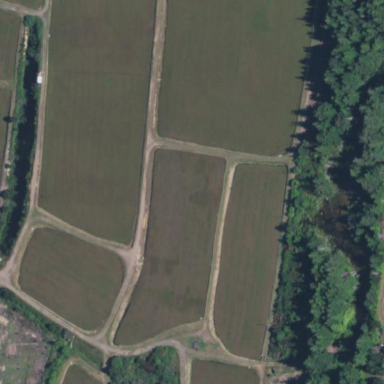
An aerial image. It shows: Farmland where cranberries are grown.